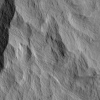
Atmospheric dust classification: not_dusty